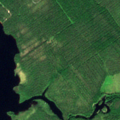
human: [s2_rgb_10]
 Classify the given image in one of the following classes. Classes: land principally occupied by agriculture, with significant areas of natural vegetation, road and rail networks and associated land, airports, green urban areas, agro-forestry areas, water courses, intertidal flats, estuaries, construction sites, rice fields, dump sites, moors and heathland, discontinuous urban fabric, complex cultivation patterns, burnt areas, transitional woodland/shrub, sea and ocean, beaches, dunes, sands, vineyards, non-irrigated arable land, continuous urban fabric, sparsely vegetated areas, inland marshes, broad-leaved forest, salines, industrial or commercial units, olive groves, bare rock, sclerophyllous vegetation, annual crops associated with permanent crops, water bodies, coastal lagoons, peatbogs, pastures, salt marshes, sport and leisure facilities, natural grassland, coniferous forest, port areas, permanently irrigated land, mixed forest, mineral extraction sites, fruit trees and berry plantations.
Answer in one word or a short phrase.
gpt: coniferous forest, mixed forest, water bodies